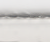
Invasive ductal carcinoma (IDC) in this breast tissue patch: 0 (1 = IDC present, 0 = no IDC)